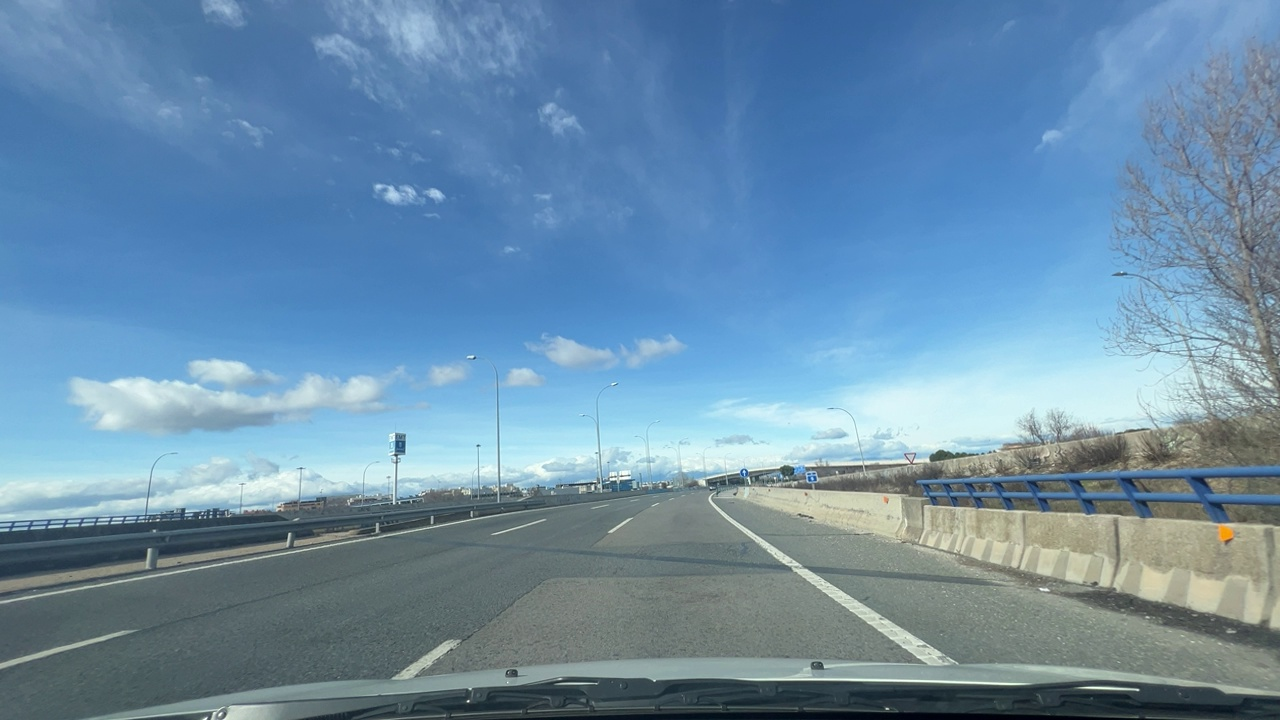
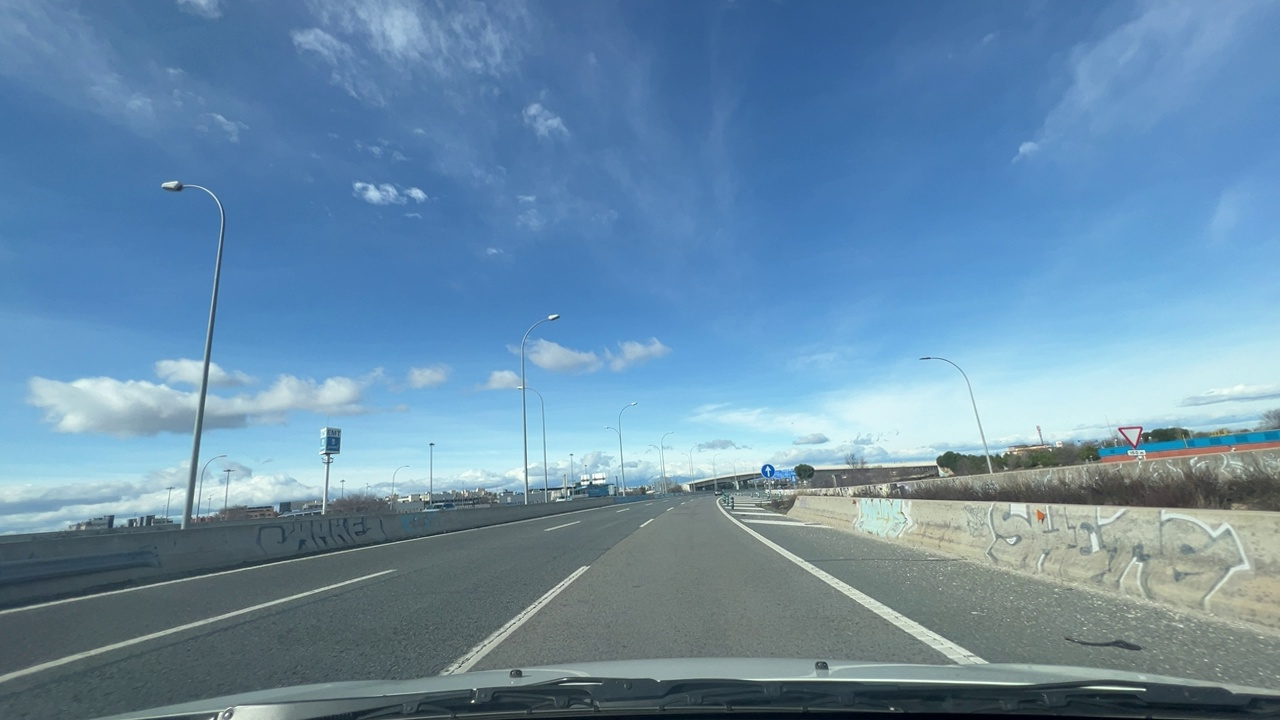
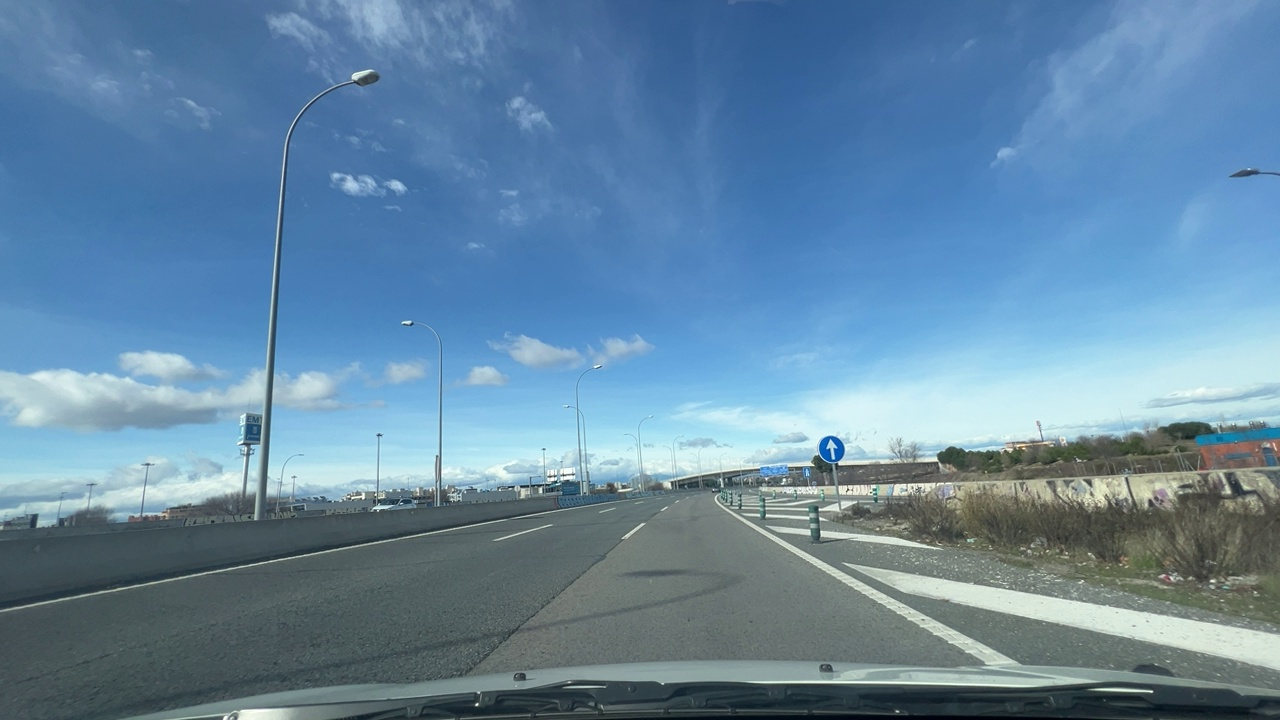
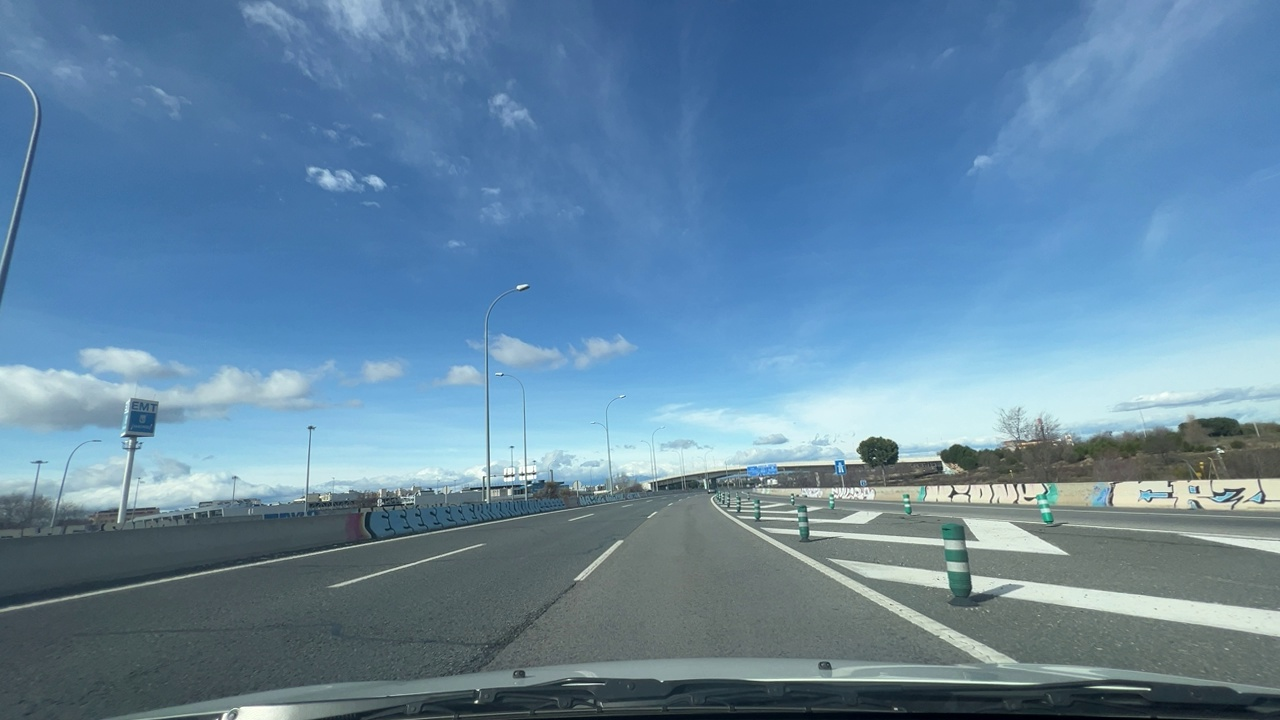
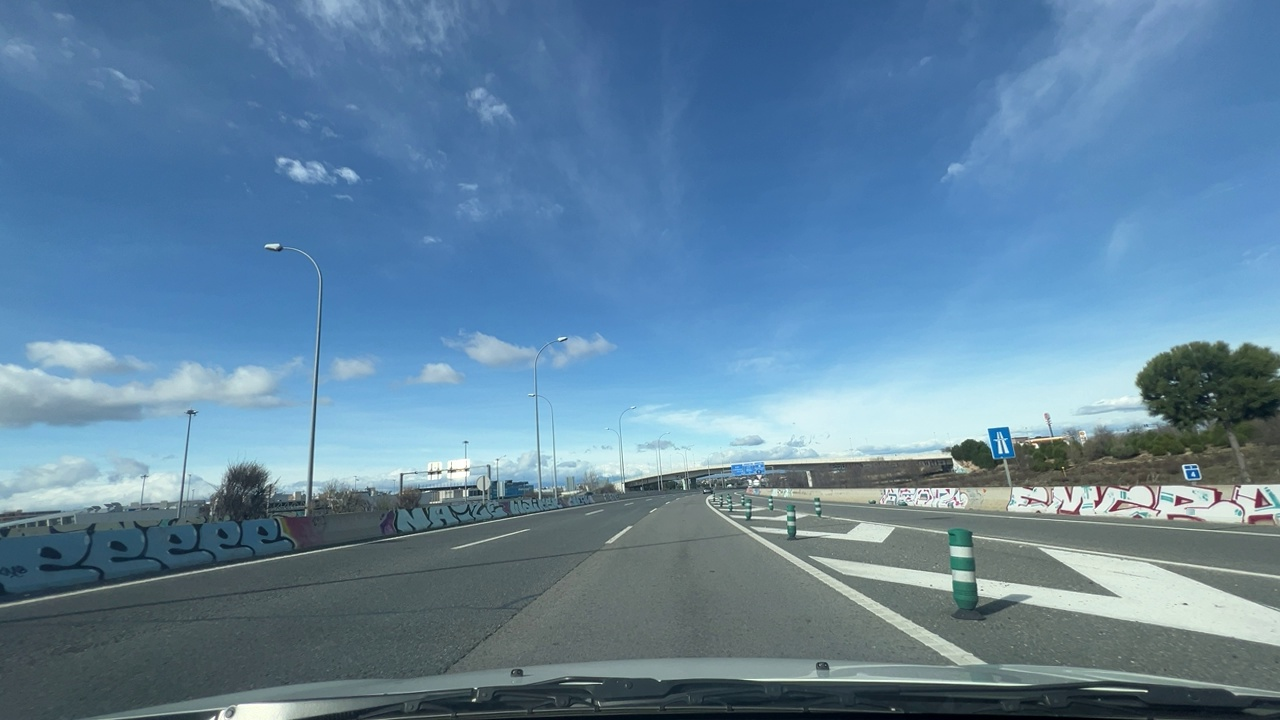
Situation: empty
Question: Is the ego lane narrowed or laterally shifted due to construction elements?
Answer: No
Reasoning: The ego lane is maintaining its direction and width

Situation: empty
Question: Is there any physical object indicating the presence of a construction site nearby (construction machinery, heavy equipment, construction fences...)?
Answer: No
Reasoning: There are no construction objects around the ego vehicle

Situation: empty
Question: Is a temporary reduced speed limit sign visible in the scene?
Answer: No
Reasoning: There are no temporary speed limits

Situation: empty
Question: Is there any discontinuity in the ego lane ahead?
Answer: No
Reasoning: There are no interruptions ahead of the ego vehicle